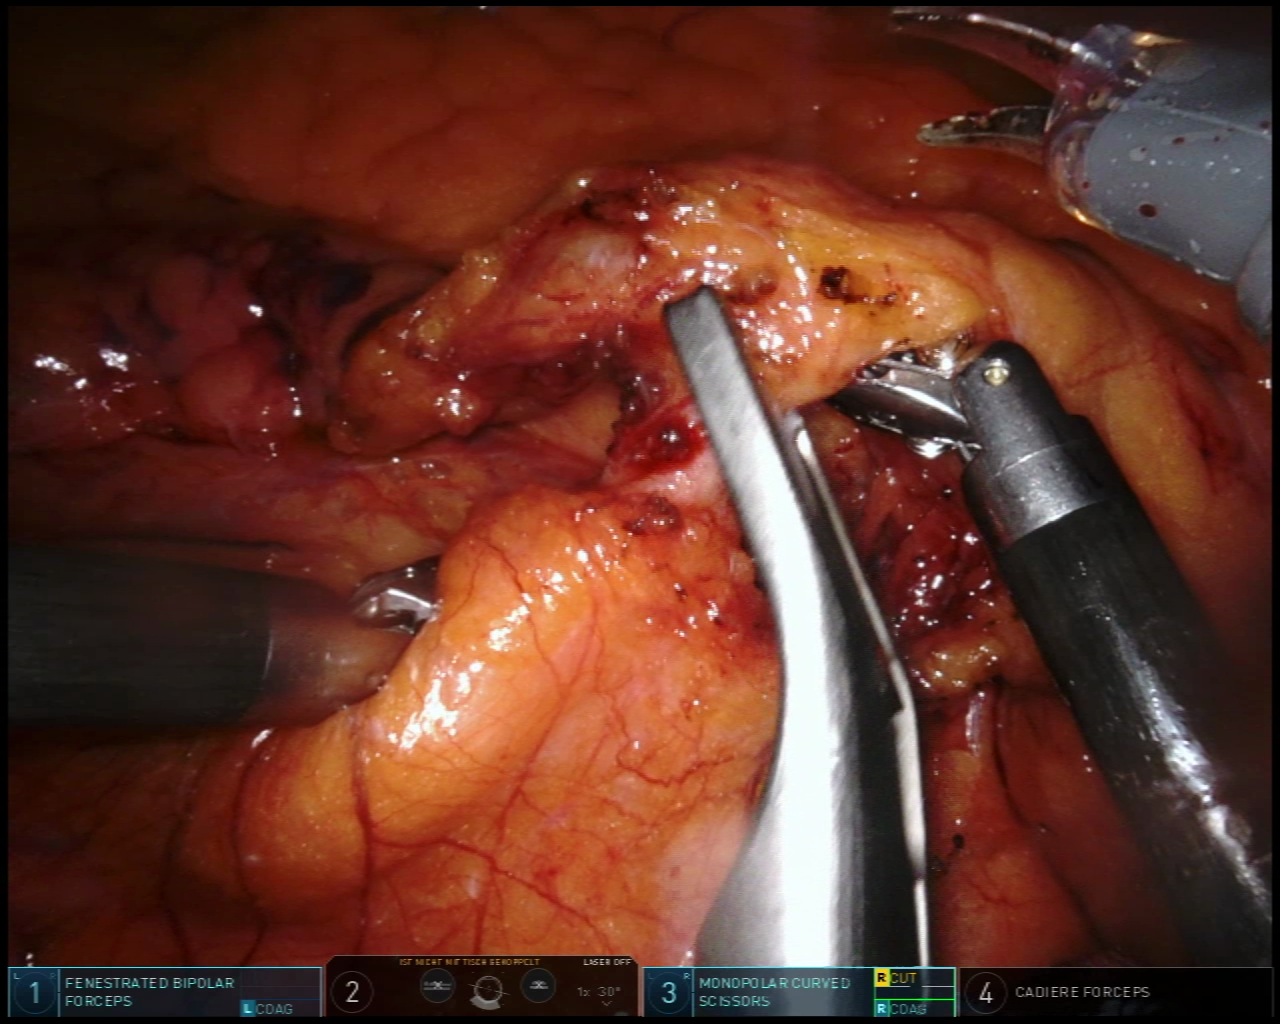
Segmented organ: inferior_mesenteric_artery
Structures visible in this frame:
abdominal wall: no
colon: no
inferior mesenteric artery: yes
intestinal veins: no
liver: no
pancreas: no
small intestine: no
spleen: no
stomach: no
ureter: no
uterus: no
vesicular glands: no